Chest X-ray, PA view. Patient: 55 years old, sex M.
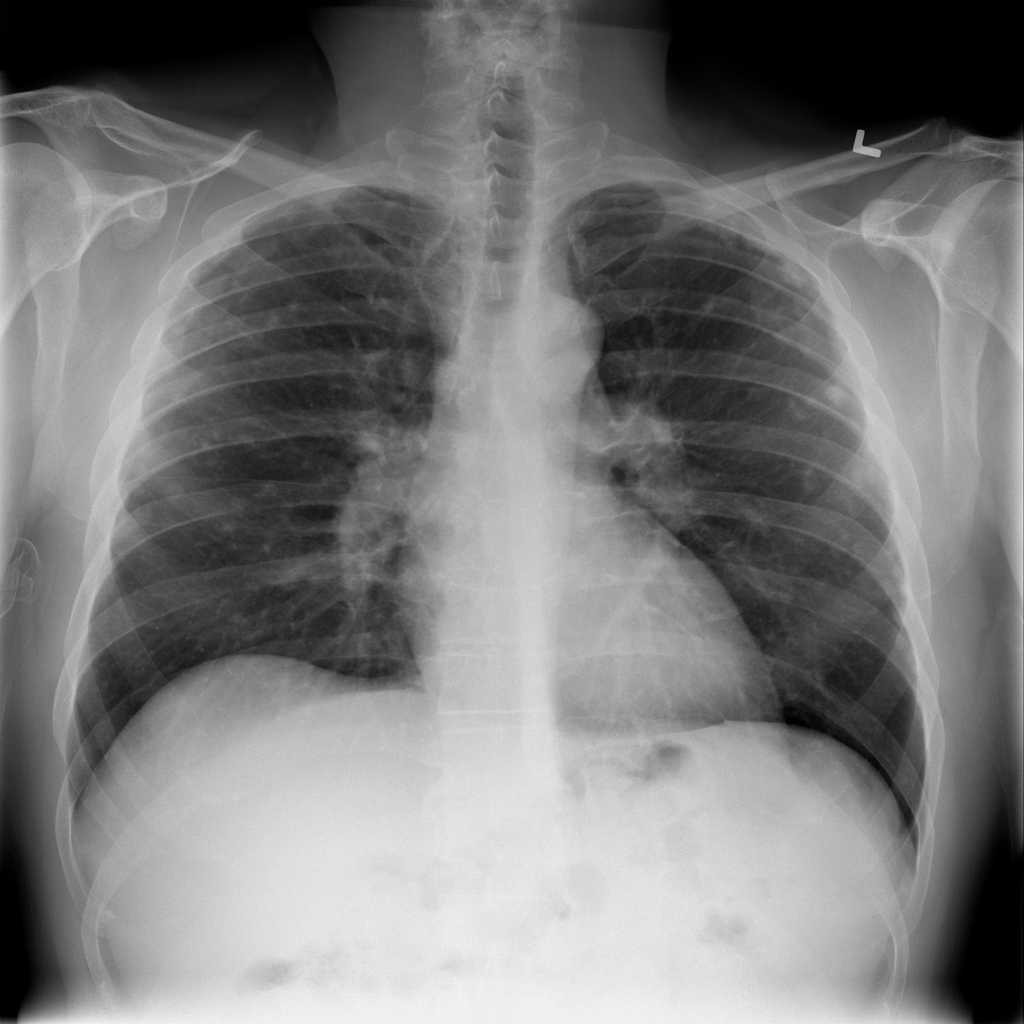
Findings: No Finding